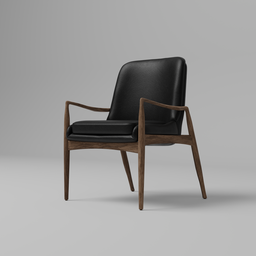
Label: furniture